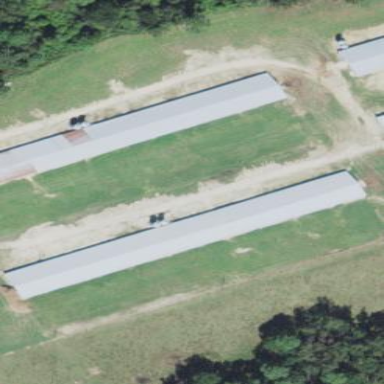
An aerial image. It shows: Farm auxiliary building.